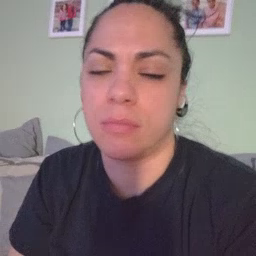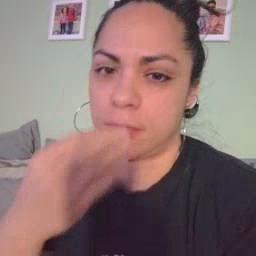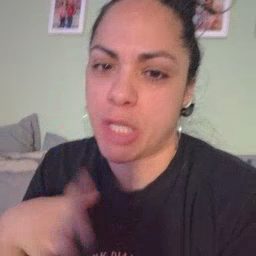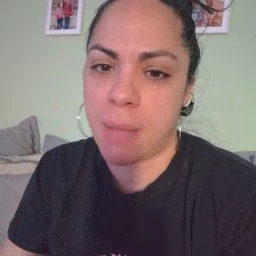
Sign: pajamas